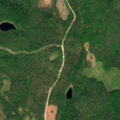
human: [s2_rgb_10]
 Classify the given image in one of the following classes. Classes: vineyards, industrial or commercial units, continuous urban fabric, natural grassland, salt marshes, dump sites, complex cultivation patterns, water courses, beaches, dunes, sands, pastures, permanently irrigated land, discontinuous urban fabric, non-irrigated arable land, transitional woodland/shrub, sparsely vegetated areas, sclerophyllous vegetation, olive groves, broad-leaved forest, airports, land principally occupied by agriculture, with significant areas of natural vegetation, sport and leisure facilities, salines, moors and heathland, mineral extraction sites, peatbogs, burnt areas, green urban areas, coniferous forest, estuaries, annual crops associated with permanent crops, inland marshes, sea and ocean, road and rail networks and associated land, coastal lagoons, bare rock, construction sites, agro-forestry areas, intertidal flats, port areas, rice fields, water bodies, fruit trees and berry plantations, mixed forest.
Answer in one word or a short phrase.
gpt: coniferous forest, mixed forest